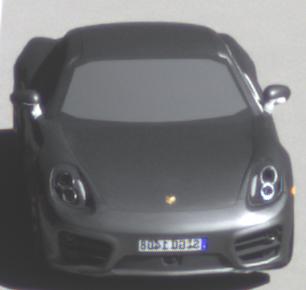
Make: Porsche
Model: Cayman
Detailed model: Cayman (981C)
Model produced from: 2013/03
Model produced until: 2014/04
Doors: 2
Color: gray
Road condition: dry road
Daytime: morning or afternoon
Contrast: high contrast